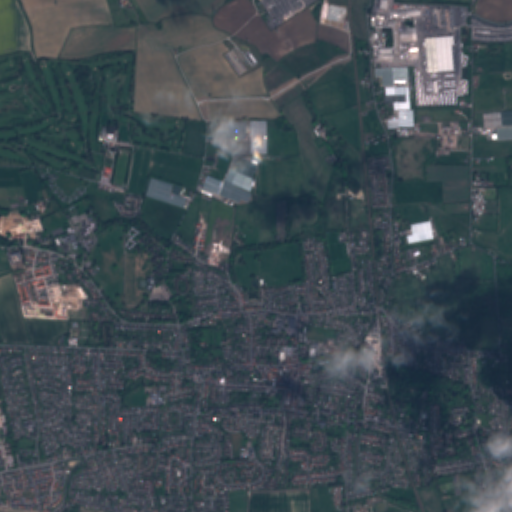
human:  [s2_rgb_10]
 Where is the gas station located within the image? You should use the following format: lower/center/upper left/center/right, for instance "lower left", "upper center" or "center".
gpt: The gas station is located in the center of the image.
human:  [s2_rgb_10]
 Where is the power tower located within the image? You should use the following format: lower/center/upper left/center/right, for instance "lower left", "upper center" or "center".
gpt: The power tower is located in the upper of the image.
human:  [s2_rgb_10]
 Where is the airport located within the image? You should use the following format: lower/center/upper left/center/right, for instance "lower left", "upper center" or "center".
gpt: There is no airport in the image.